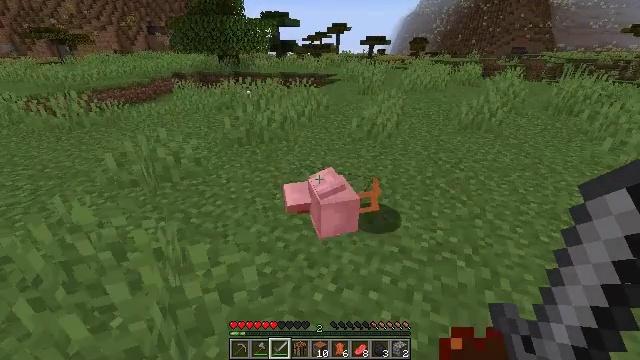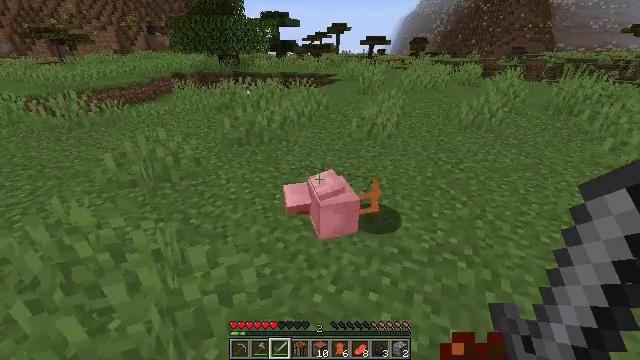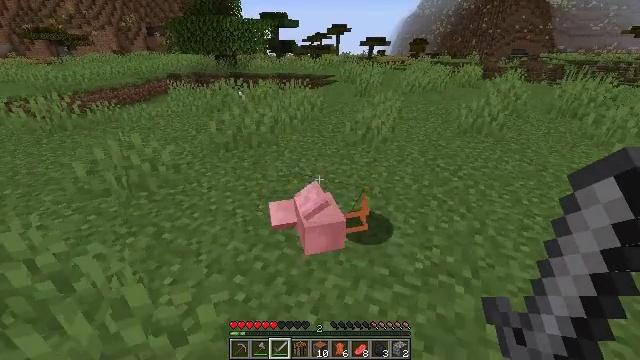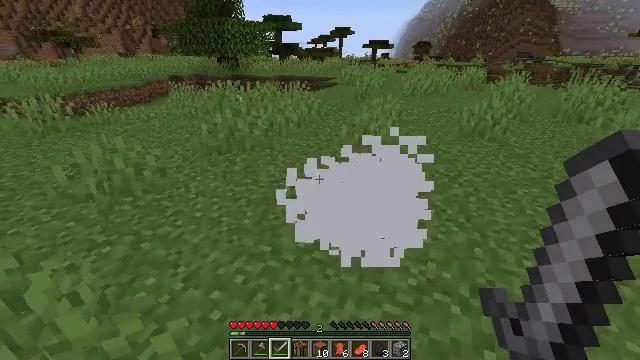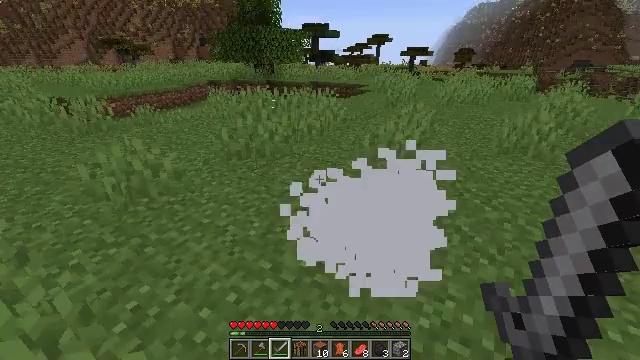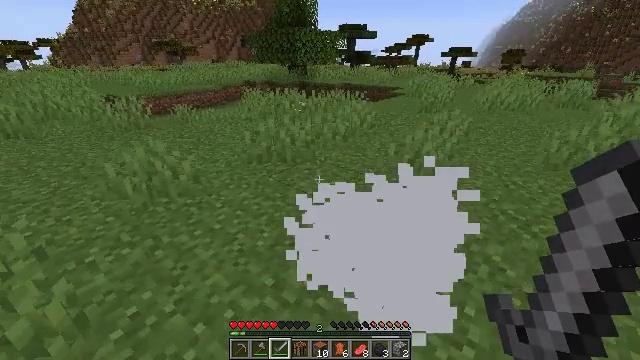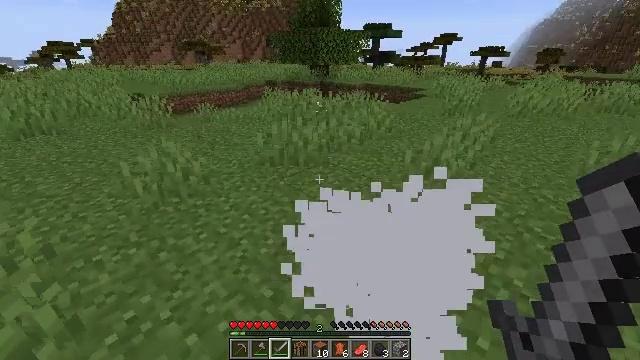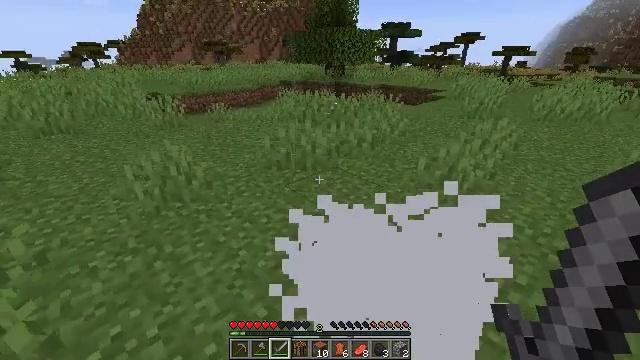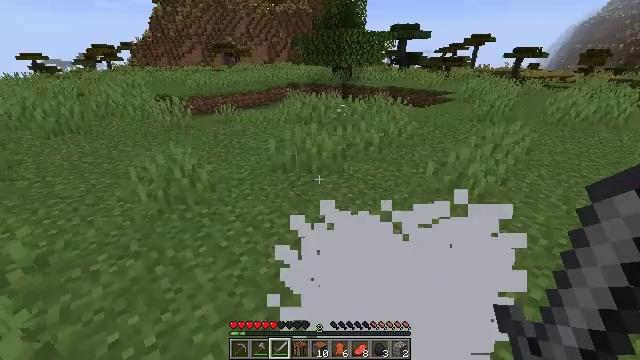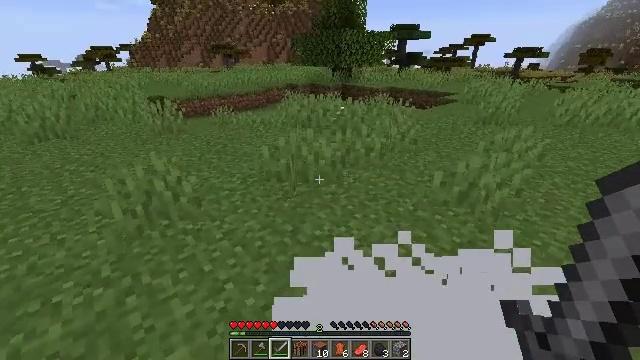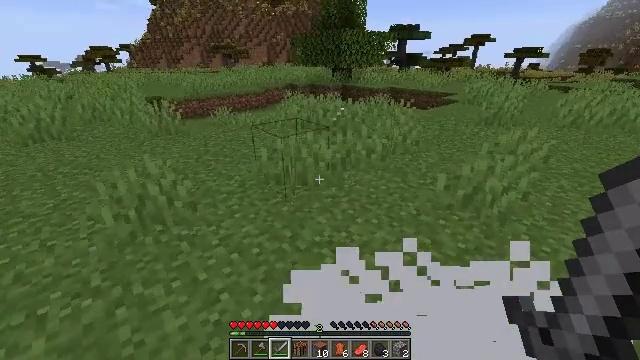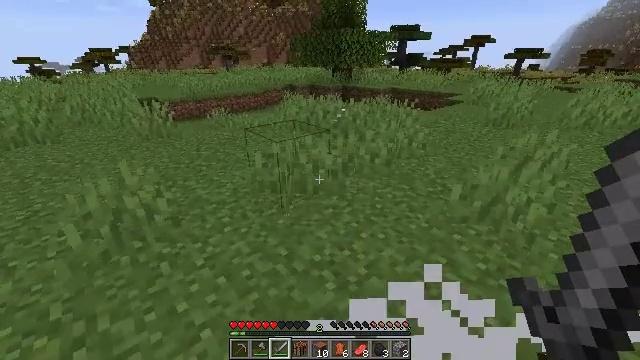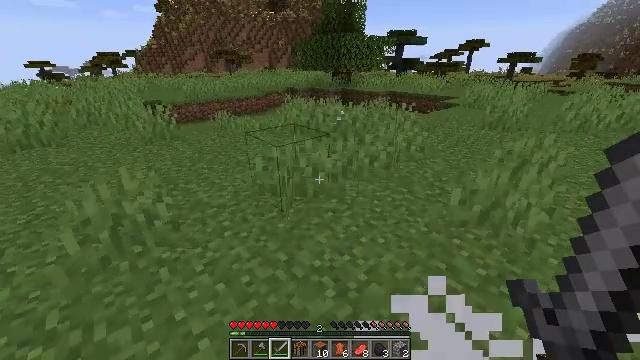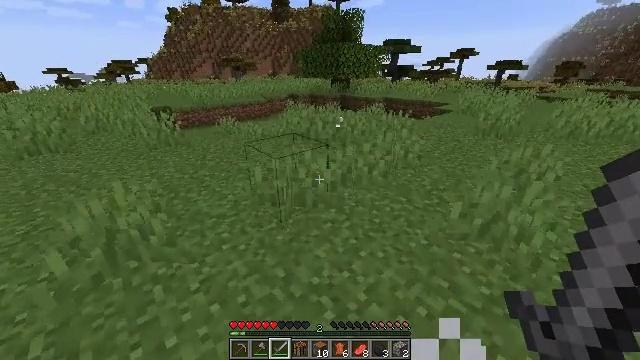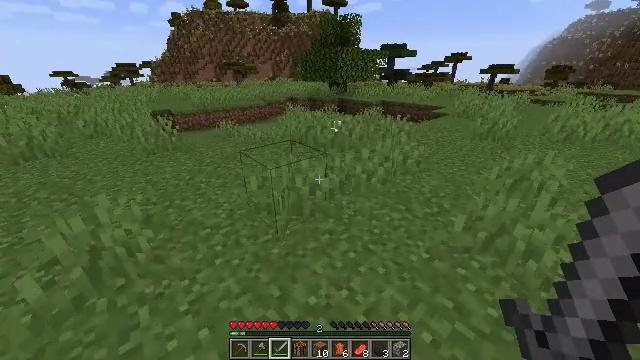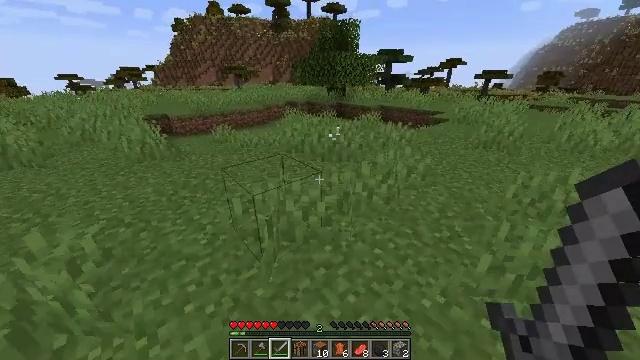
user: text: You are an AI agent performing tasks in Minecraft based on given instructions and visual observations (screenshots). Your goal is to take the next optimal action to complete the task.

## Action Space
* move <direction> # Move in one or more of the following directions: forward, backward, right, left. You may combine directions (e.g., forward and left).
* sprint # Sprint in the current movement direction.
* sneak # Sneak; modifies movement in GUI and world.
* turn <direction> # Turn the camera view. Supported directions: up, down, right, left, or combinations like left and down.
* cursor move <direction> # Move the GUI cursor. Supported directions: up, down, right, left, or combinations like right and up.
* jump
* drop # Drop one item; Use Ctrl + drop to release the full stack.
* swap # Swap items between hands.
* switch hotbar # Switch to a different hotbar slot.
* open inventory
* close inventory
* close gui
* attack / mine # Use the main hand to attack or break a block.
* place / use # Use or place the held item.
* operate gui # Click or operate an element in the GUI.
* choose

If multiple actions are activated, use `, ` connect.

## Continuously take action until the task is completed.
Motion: motion action
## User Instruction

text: Combat the chicken.
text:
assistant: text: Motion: move forward and move right
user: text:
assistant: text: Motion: move forward and move right
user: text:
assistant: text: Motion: move forward and move right
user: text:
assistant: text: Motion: move forward and move right, turn left and up
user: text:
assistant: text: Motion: move forward and move right, turn left
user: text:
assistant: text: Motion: move forward and move right, turn left
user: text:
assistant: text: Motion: move forward, turn left
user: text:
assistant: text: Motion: move forward, turn left
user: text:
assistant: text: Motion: move forward
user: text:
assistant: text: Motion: move forward
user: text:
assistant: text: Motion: move forward, sprint
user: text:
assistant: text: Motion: move forward, sprint
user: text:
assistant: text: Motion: move forward, sprint
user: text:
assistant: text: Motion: move forward, sprint
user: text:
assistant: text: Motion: move forward, sprint
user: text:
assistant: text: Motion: move forward, sprint
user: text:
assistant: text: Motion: move forward, sprint
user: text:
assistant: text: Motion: move forward, sprint
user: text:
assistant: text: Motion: move forward, sprint
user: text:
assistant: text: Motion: move forward, sprint
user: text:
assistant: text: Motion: move forward, sprint
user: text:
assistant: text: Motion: move forward, sprint
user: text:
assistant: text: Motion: move forward
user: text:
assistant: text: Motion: move forward
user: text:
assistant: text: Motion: move forward
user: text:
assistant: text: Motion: move forward, turn down
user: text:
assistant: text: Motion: move forward, turn right and down
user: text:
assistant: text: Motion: move forward, turn right and down
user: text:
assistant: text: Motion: move forward
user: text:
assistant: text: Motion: move forward